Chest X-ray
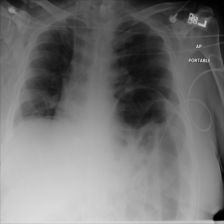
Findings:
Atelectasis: positive
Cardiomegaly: negative
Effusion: negative
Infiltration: positive
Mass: negative
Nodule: negative
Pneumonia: negative
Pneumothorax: negative
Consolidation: negative
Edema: negative
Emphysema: positive
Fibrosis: negative
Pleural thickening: negative
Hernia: negative